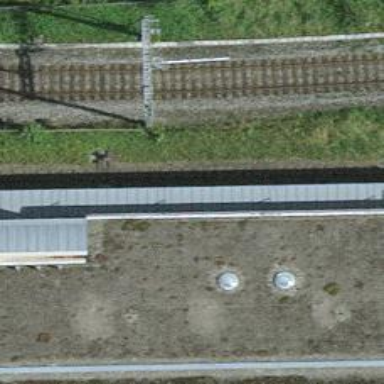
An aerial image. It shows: Railway spur service.